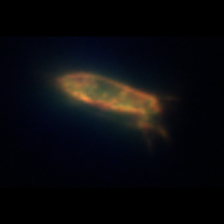
Taxon: Ciliates
Group: Other